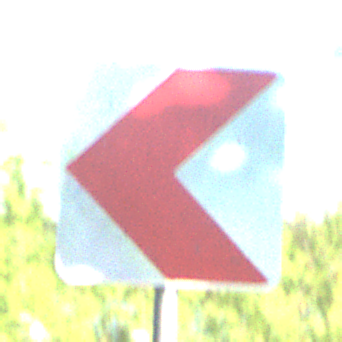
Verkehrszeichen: RichtungstafelnInKurvenKleinRechts
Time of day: MorningAfternoon
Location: Outdoor (Nature)
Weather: Clear
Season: NotSpecified
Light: Natural